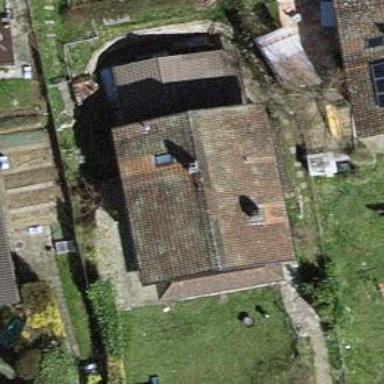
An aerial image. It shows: Detached building.